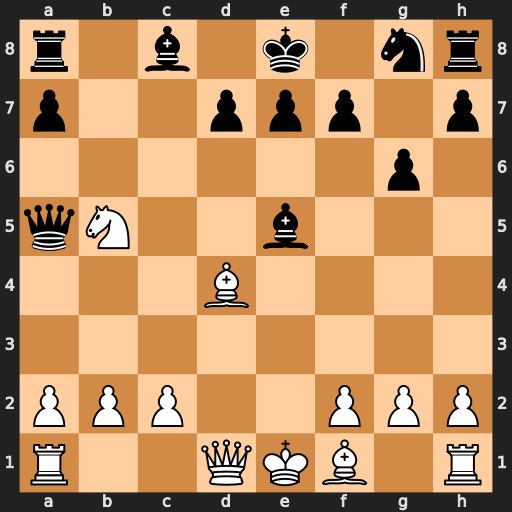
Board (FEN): r1b1k1nr/p2ppp1p/6p1/qN2b3/3B4/8/PPP2PPP/R2QKB1R
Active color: w
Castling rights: KQkq
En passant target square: -
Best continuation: b4 Qxb4+ c3 Qa5 Bxe5